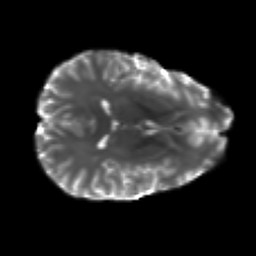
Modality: T2w
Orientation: axial
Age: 28
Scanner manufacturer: siemens
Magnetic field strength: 3 T
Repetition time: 4.52 s
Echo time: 0.084 s